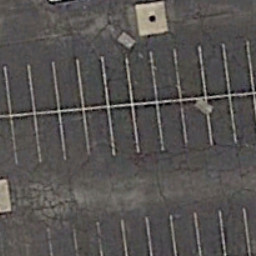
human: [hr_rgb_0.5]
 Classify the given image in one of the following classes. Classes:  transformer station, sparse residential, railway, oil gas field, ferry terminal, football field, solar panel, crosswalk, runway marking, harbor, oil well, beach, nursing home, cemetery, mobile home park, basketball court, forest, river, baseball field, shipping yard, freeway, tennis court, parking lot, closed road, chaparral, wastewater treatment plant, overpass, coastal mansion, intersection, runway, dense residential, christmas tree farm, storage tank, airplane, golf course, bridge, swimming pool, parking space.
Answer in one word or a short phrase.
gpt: parking space